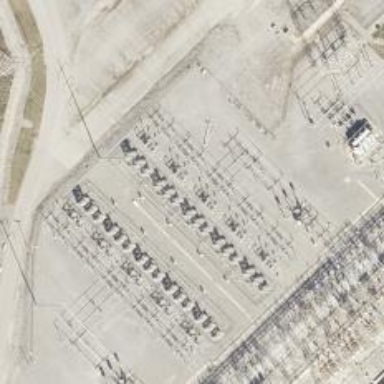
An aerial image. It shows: Switch for power supply.